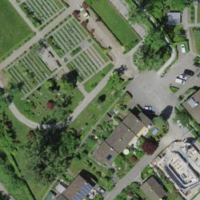
EUNIS habitat code: 53
Species observed at this site:
Medicago sativa
Carpinus betulus
Cotinus coggygria